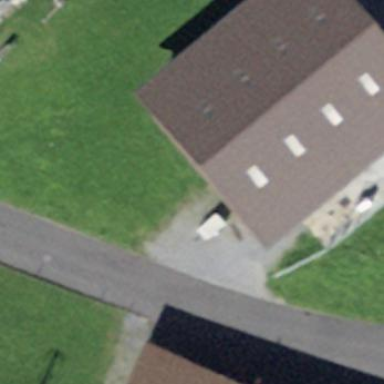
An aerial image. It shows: Farm auxiliary building.